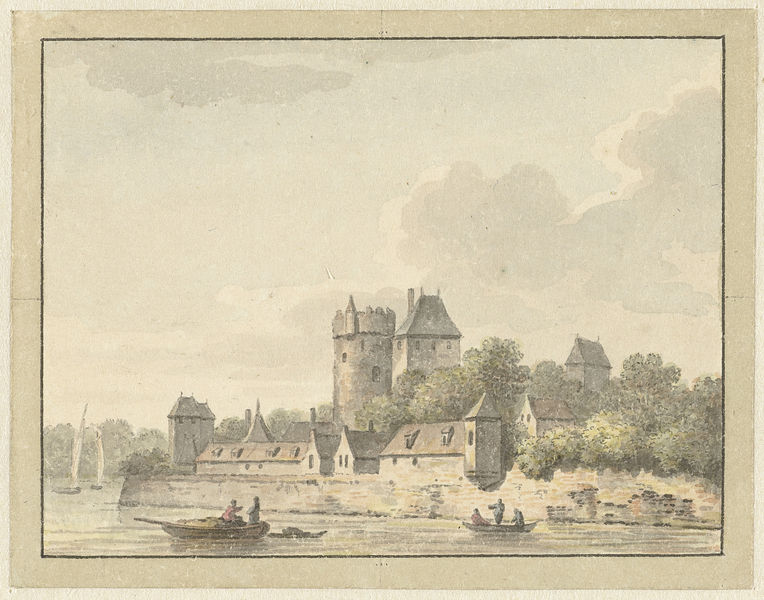
Titel: Kasteel Kuilenburg
Künstler: Johann Heinrich Müntz
Standort: Amsterdam
Institution: Rijksmuseum
Schlagwörter: maison, vue, arbre, fleuve, architecture, église, château, toiture, voilier, barque, berge, bâteau, arbustes, chêteau